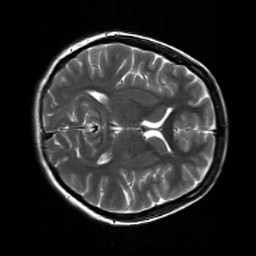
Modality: T2w
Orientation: axial
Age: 18
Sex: female
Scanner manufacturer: siemens
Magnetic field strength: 3 T
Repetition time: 7 s
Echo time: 0.09 s